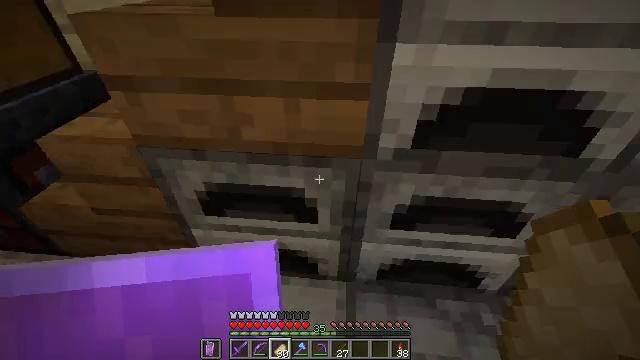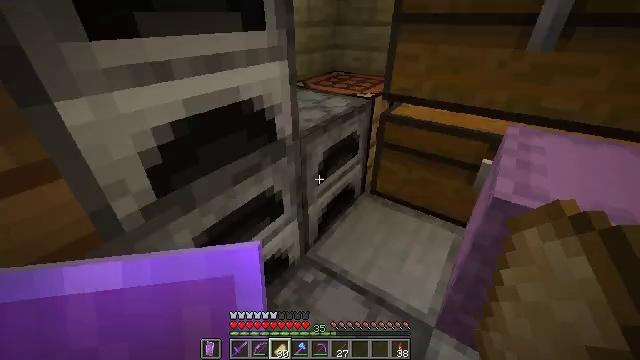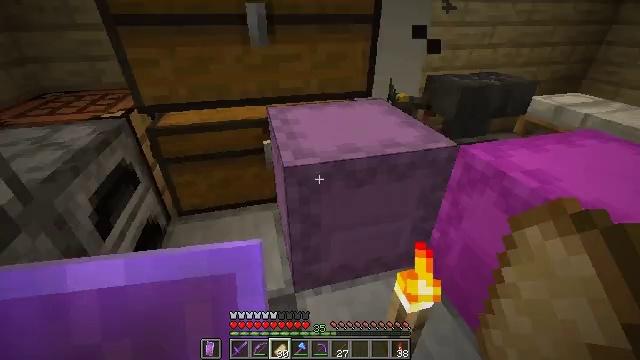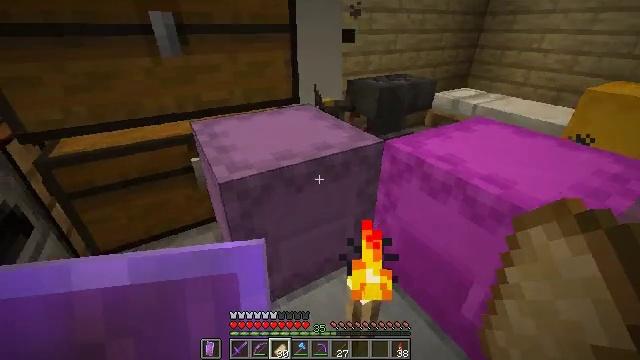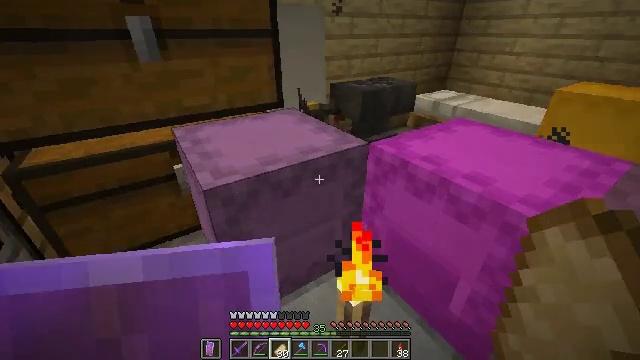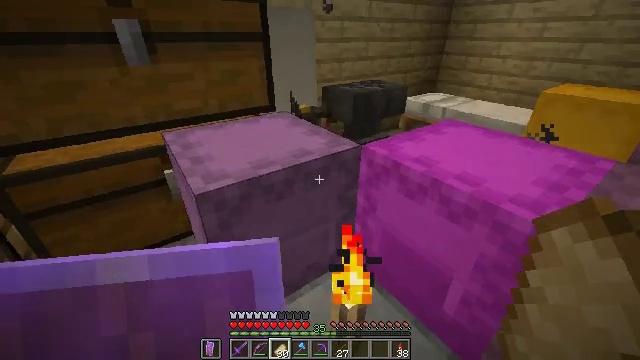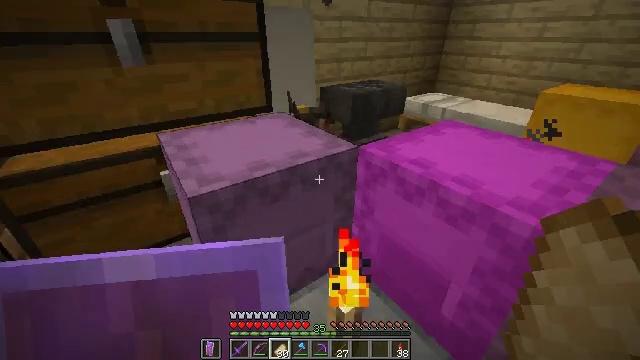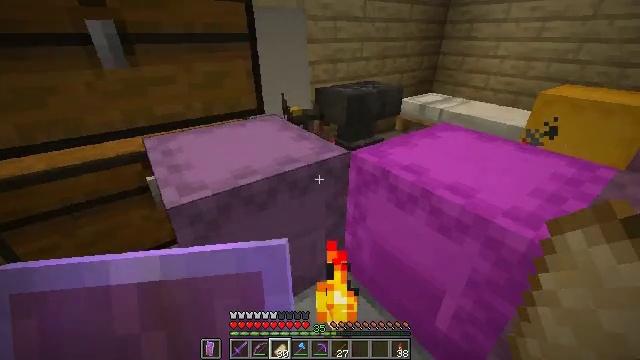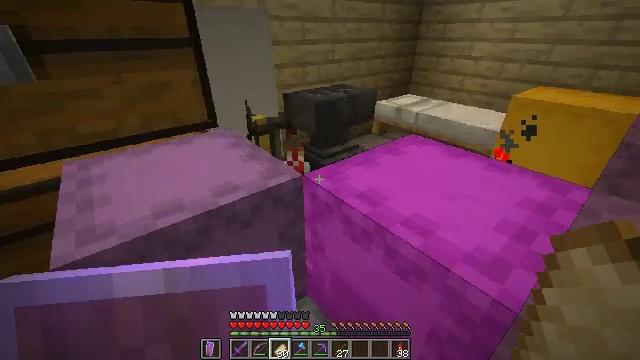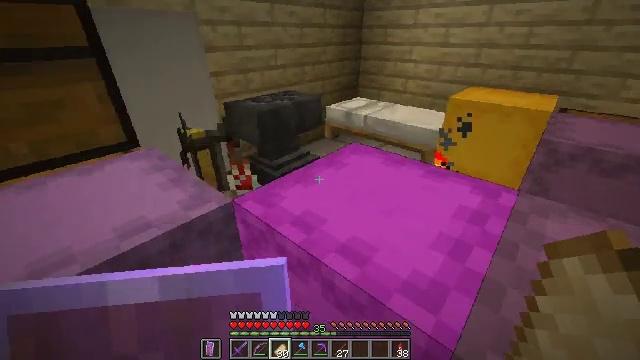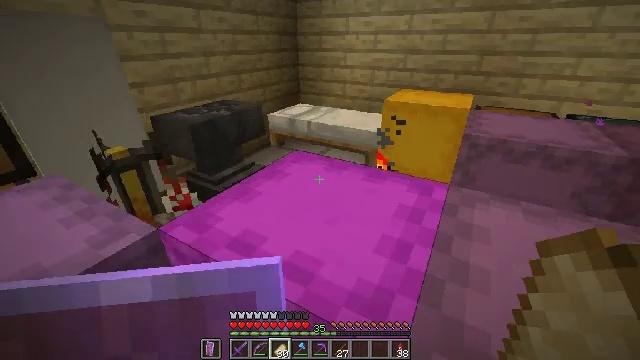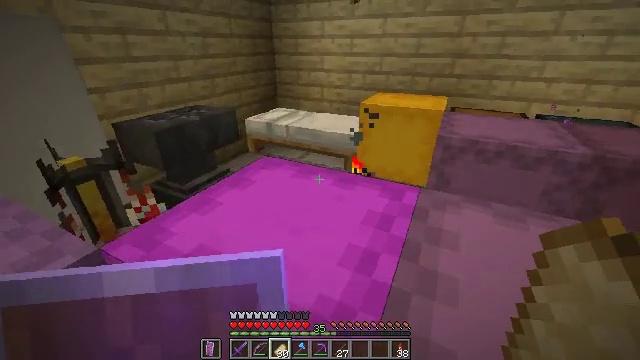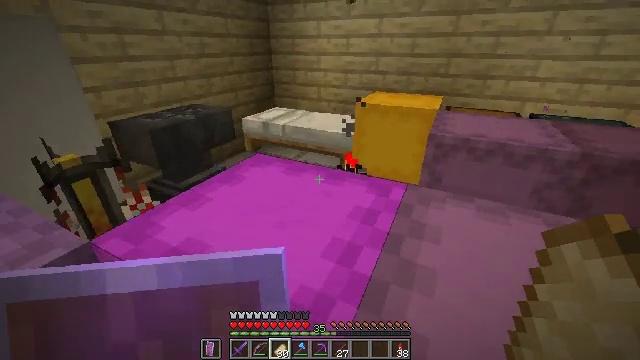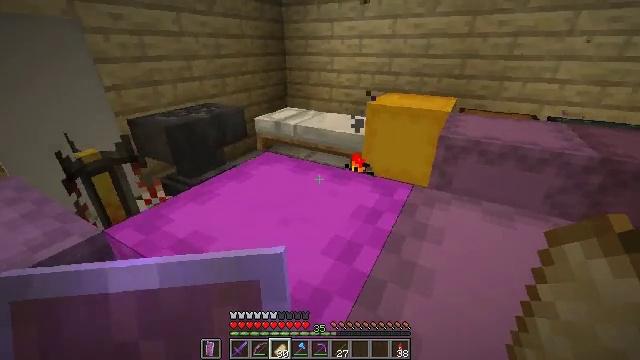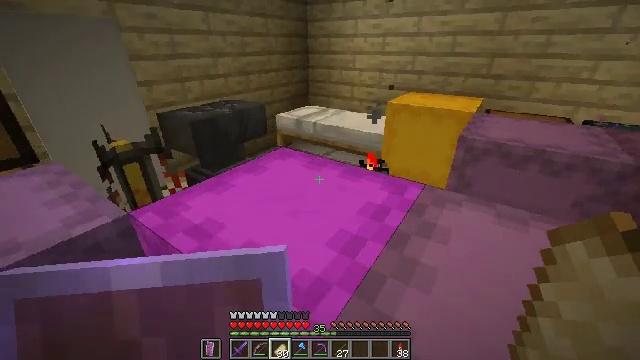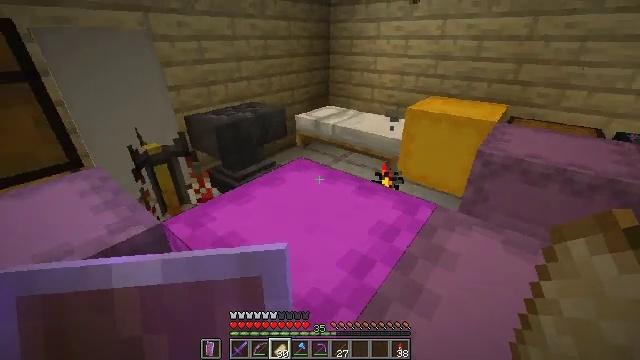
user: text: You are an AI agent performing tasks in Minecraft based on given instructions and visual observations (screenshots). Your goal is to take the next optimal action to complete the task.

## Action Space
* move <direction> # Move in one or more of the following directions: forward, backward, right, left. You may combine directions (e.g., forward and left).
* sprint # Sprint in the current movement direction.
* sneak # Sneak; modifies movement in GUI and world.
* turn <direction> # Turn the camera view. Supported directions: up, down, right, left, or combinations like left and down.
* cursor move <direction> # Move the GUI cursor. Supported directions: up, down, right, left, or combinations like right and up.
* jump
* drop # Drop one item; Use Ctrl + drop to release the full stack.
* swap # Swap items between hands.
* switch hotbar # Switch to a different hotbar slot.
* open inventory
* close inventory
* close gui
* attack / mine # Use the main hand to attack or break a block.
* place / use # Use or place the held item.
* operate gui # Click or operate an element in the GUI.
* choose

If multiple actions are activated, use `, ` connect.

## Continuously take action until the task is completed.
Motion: motion action
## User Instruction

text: Collect the magenta shulker box for storage.
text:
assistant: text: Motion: turn right and up
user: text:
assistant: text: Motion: turn right
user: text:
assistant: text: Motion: turn right and up
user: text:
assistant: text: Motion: turn right
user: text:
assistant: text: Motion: turn right
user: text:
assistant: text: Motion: move forward and move right
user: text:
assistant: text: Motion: move forward and move right
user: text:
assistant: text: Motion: move forward and move right, turn right
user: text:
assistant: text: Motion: move forward and move right, turn right
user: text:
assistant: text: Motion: move forward and move right, turn right and up
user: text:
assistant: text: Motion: move forward and move right, turn right
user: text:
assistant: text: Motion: move forward and move right
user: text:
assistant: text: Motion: move forward and move right, turn left
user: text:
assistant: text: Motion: move forward and move right, turn left
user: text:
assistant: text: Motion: move forward, turn left and down, jump
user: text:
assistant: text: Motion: move forward, turn left and down, jump
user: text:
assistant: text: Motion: move forward, turn left and down, jump
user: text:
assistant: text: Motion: move forward, turn left and down
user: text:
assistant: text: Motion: move forward
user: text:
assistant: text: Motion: move forward
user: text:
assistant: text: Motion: move forward, turn left
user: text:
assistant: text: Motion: move forward, turn left and down
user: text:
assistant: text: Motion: turn left and down
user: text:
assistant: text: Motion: turn left
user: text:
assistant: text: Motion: turn left and down
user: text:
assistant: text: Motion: turn left and down
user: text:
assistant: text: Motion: turn left and down
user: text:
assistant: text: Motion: no_op
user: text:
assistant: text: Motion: no_op
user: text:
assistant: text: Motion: no_op